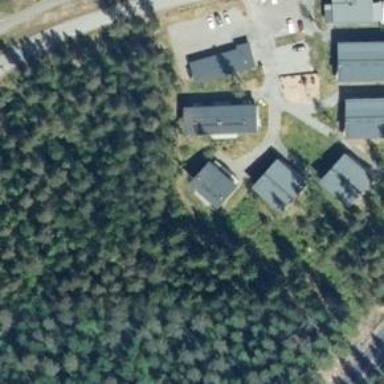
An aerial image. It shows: Hotel.